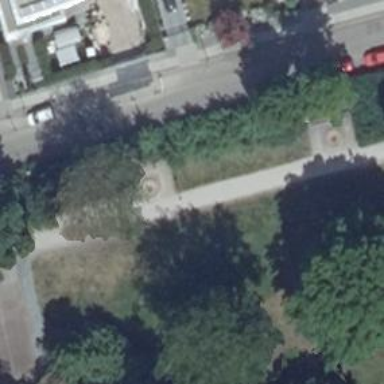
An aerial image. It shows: Fountain.